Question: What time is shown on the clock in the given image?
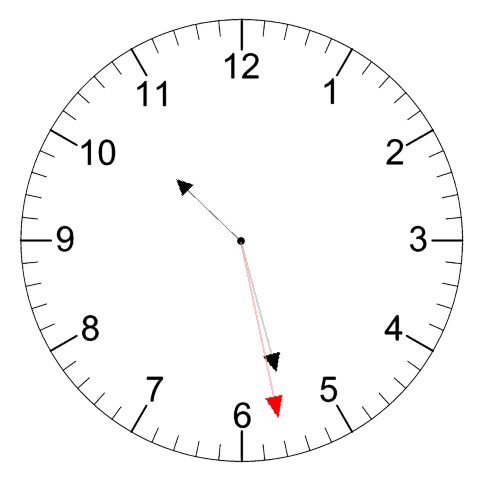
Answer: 10:27:28